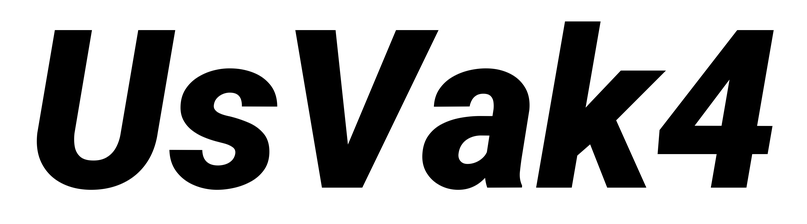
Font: Roboto-Italic_Black_Italic